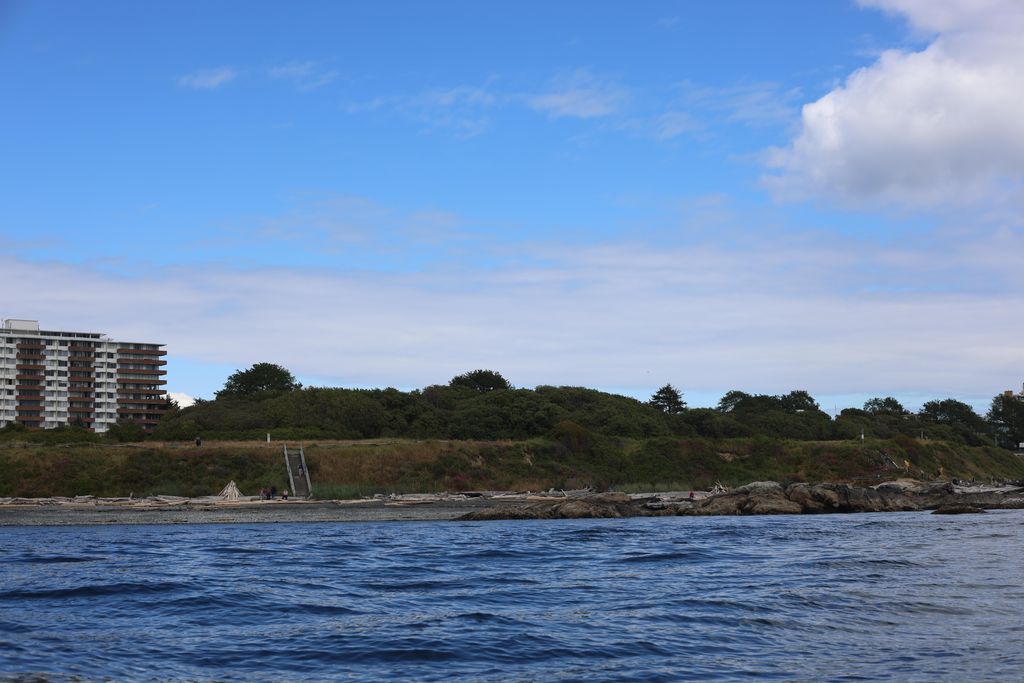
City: victoria